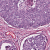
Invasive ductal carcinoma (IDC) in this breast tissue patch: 0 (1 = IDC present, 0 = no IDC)